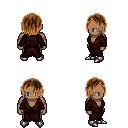
a pixel art fantasy rpg character, male body template, human, dark skin, brown robe, teal pants, brown bangs hairstyle, metal boots, four views (front, back, left, right), 2x2 character sprite sheet, small pixel art, hard edges, no anti-aliasing